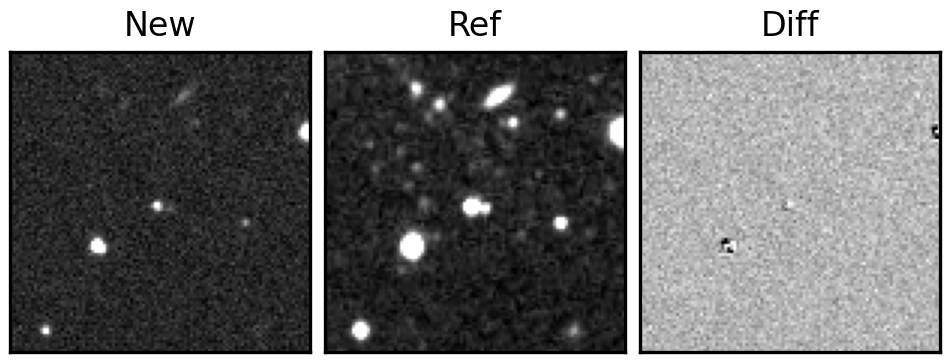
Label: bogus